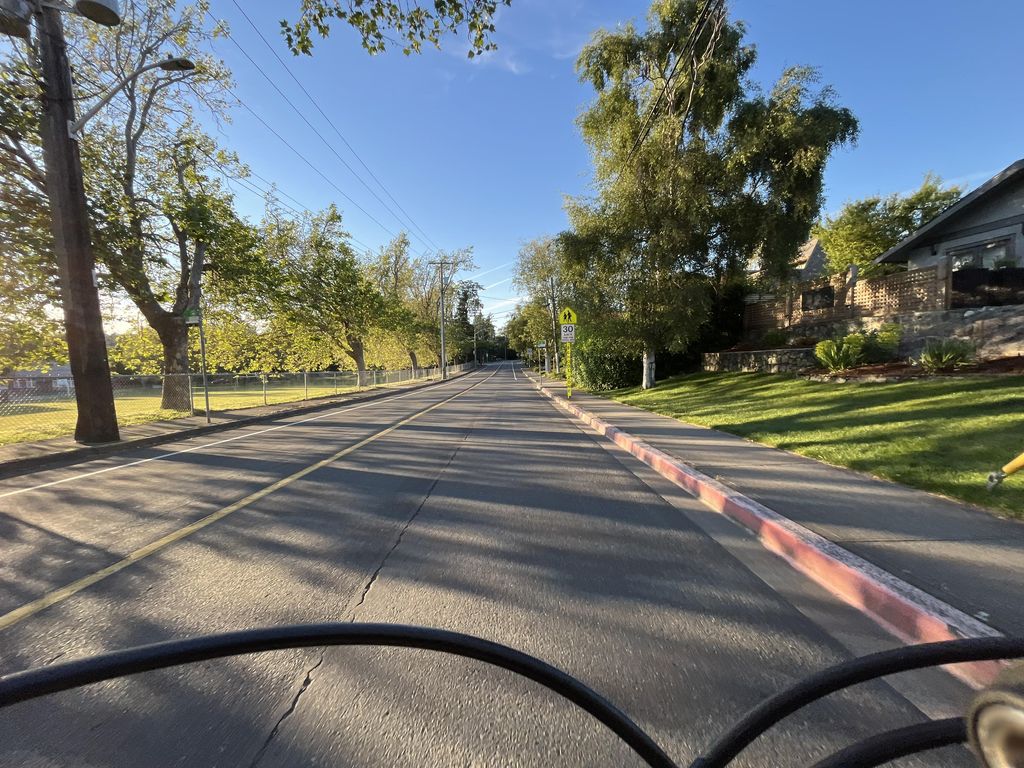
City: victoria